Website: home-depot
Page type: customer-info-address
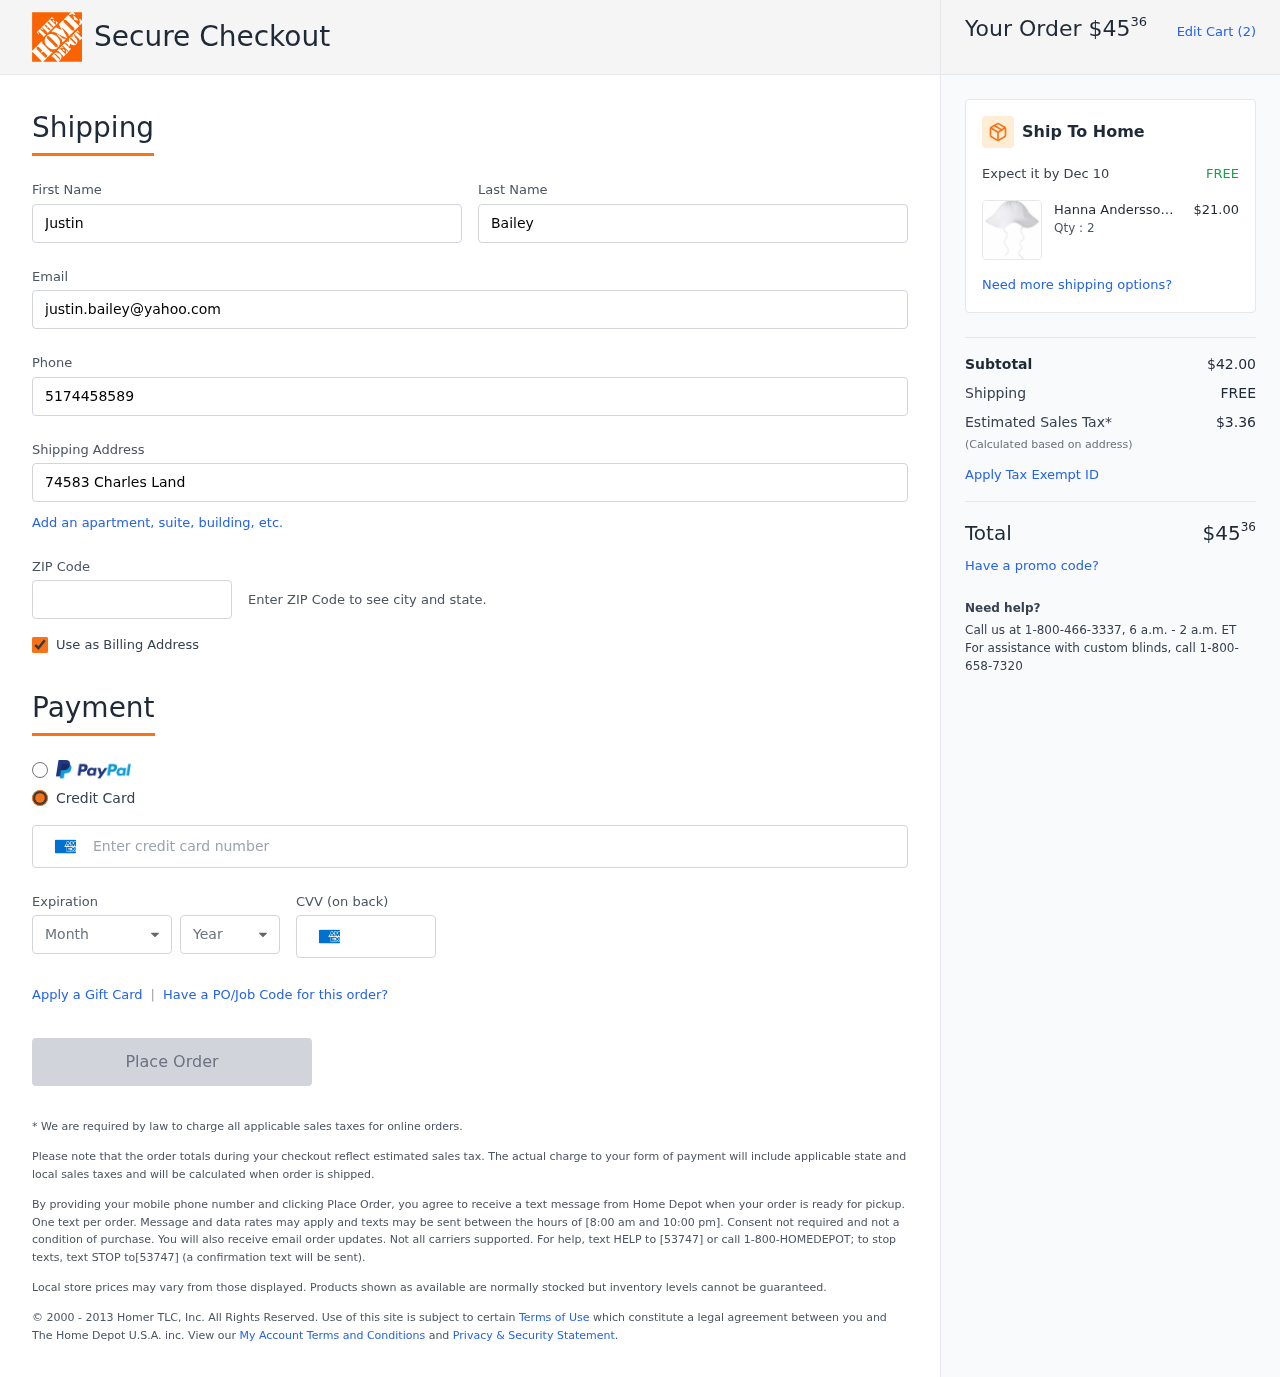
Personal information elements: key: PII_CARD_CVV
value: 2923
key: PII_CARD_EXPIRY_MONTH
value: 04
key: PII_CARD_EXPIRY_YEAR
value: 29
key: PII_CARD_NUMBER
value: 3488 1462 6923 572
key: PII_EMAIL
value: justin.bailey@yahoo.com
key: PII_FIRSTNAME
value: Justin
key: PII_LASTNAME
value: Bailey
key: PII_PHONE
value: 5174458589
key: PII_POSTCODE
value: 67127
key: PII_STREET
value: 74583 Charles Land Apt. 532
Product elements: key: PRODUCT1_BRAND
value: Hanna Andersson
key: PRODUCT1_NAME
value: Moon and Back by Hanna Andersson Infant and Toddler Sun Hat White 1-3 Years
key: PRODUCT1_NAME
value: Moon and Back by Han...
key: PRODUCT1_PRICE
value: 21
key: PRODUCT1_QUANTITY
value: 2
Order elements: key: ORDER_TOTAL
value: $4536
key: ORDER_NUM_ITEMS
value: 2
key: ORDER_DELIVERY_DATE
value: Dec 10
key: ORDER_SUBTOTAL
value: $42.00
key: ORDER_SHIPPING_COST
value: FREE
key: ORDER_TAX
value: $3.36